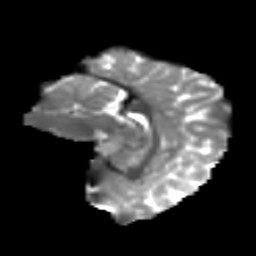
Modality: T2w
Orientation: sagittal
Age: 13
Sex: female
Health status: ill
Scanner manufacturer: ge
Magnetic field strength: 3 T
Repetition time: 6.752 s
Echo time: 0.079 s